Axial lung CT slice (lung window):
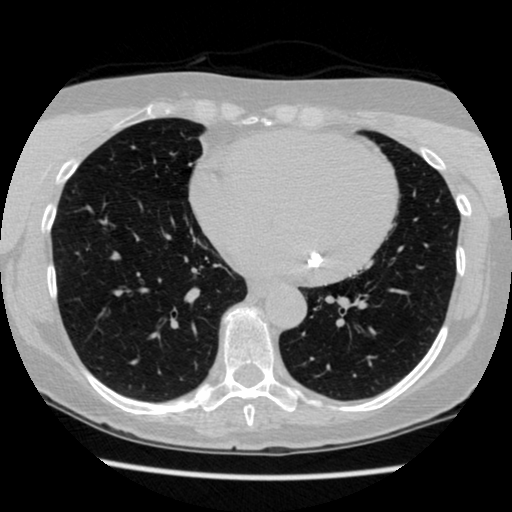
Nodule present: no